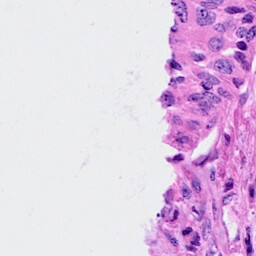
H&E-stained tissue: Cervix